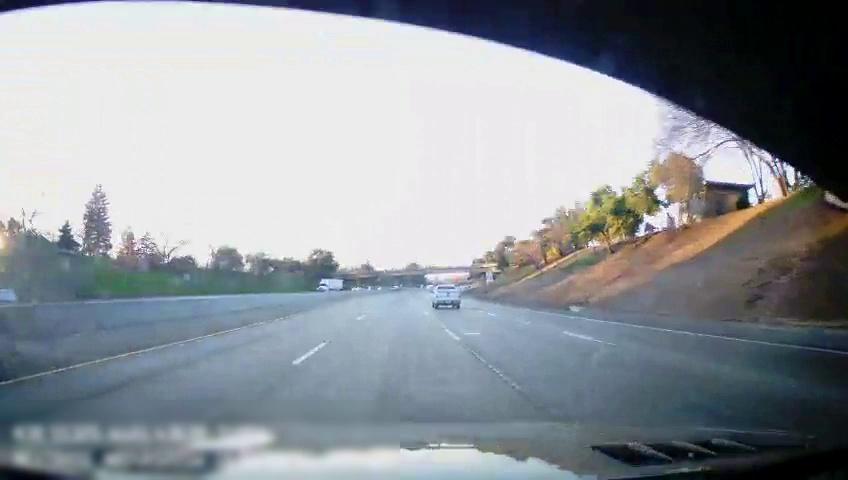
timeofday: Day
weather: Sunny
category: Drivable Space
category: Vehicles | Truck
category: Vehicles | Truck
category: Lanes | Alternate Lane
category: Lanes | Current Lane
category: Lanes | Current Lane
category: Lanes | Alternate Lane
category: Lanes | Alternate Lane